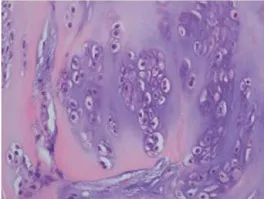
Macroscopic and histopathological examination. HE-stained, x40. The cartilaginous tumor mass is relatively well differentiated, the cell density is somewhat high and many binuclear cells were seen; an open chromatin pattern is evident with intranuclear structures observable in many cells.
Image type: pathology (h&e)